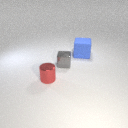
small red metal cylinder to the left of large blue rubber cube